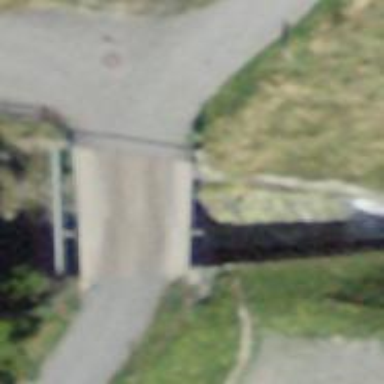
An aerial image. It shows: Residential road with bridge.